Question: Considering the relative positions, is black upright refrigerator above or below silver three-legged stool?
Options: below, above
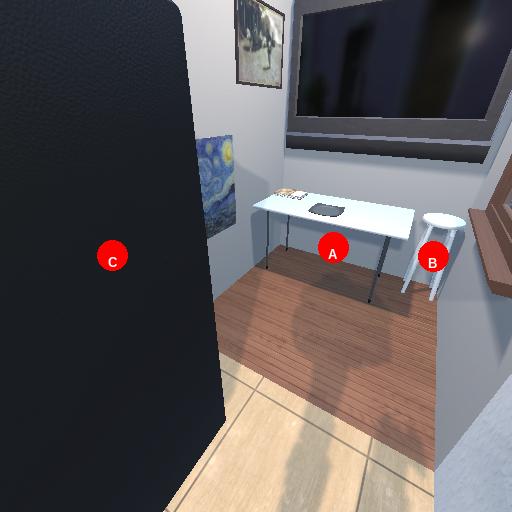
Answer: below